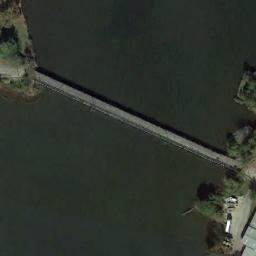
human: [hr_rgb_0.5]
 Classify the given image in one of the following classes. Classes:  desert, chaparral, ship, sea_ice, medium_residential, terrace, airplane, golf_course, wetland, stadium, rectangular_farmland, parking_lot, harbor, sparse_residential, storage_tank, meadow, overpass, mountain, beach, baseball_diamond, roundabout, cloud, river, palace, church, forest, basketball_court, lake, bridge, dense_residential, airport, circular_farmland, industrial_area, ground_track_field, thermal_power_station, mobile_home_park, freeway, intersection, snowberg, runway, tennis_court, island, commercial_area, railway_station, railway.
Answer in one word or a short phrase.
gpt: bridge